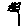
Label: flower